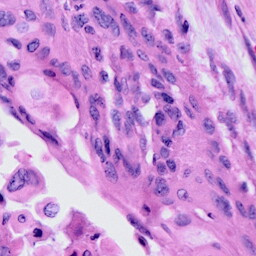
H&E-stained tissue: Cervix